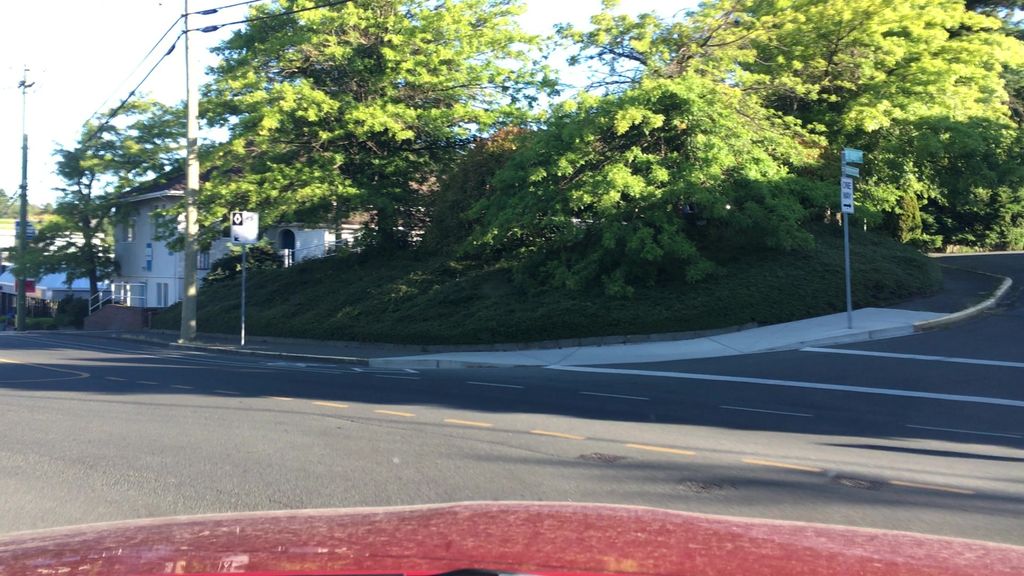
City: victoria